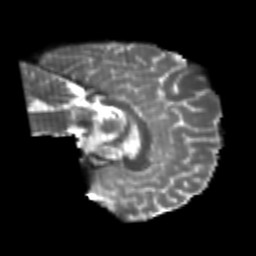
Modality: T2w
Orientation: sagittal
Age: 20
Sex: male
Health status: healthy
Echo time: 0.074 s